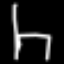
Label: chair